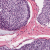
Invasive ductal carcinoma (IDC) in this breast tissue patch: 1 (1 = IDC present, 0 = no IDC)